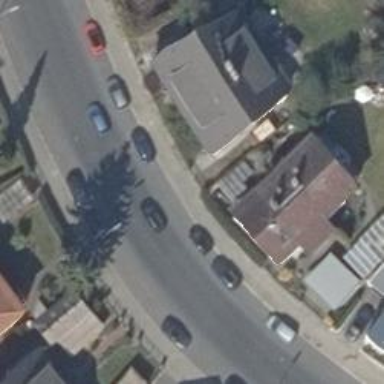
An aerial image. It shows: Tertiary road with asphalt surface and sidewalks on both sides.